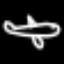
Label: airplane